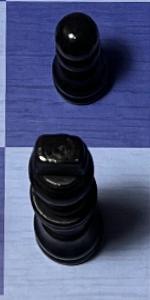
Label: King_Black